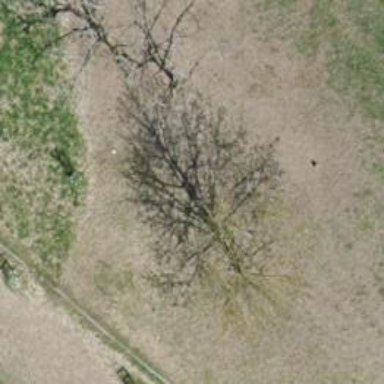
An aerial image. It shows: Single tag "natural: tree."